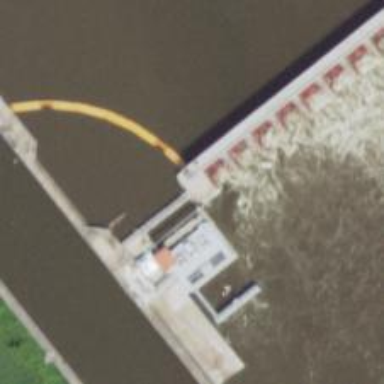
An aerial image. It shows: Dam across waterway.